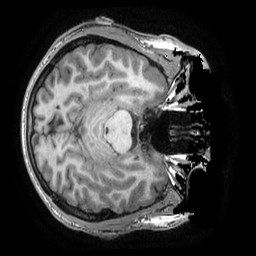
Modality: T1w
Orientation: axial
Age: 19
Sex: male
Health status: healthy
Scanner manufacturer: ge